Question: I have created a small rect using js and svg, here is the code for it:
Html:
'''
<!DOCTYPE html>
<html xmlns="http://www.w3.org/1999/xhtml">
<head>
</head>
<body>
<svg id="svgOne" xmlns="http://www.w3.org/2000/svg" width="5000" height="3000">
</svg>
</body>
</html>
'''
and js:
'''
var svgns = "http://www.w3.org/2000/svg";
var x = 50,
y = 30;
var rect = document.createElementNS(svgns, 'rect');
rect.setAttributeNS(null, 'x', x);
rect.setAttributeNS(null, 'y', y);
rect.setAttributeNS(null, 'height', '50');
rect.setAttributeNS(null, 'width', '50');
rect.setAttributeNS(null, 'fill', 'grey');
document.getElementById('svgOne').appendChild(rect);
'''
and <URL> is the jsfiddle.
I want to add a check mark inside the rectangle, the check mark looks like:

How am I supposed to do this?
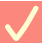
Answer: You can use the svg 'path' element to crate your check mark. The tricky part about the 'path' element is the 'd' attribute, which will describe the path combining several instructions. <URL> is some good information on how the 'd' attribute works.
Take a look at the example and i'm sure you will get the idea.
'''
var svgns = "http://www.w3.org/2000/svg";
var x = 50,
y = 30;
// create group element
var group = document.createElementNS(svgns, 'g');
var rect = document.createElementNS(svgns, 'rect');
// create the path element
var checkMark = document.createElementNS(svgns, 'path');
// set group position
group.setAttributeNS(null, 'transform', 'translate('+ x + ', '+ y + ')');
rect.setAttributeNS(null, 'height', '50');
rect.setAttributeNS(null, 'width', '50');
rect.setAttributeNS(null, 'fill', 'grey');
// set path attributes
checkMark.setAttributeNS(null, 'd', 'M7.375,33.25 c0,0,10,11.375,14.125,11.375S44.875,8,44.875,8');
checkMark.setAttributeNS(null, 'fill', 'none');
checkMark.setAttributeNS(null, 'stroke-linecap', 'round');
checkMark.setAttributeNS(null, 'style', 'stroke:rgb(255,255,255);stroke-width:6');
// append elements to group
group.appendChild(rect);
group.appendChild(checkMark);
// append group to svg
document.getElementById('svgOne').appendChild(group);
// clone your checkmark
var checkMarkCopy = group.cloneNode(true);
checkMarkCopy.setAttributeNS(null, 'transform', 'translate(100, 100)');
document.getElementById('svgOne').appendChild(checkMarkCopy);
'''
'''
<svg id="svgOne" xmlns="http://www.w3.org/2000/svg" width="5000" height="3000"></svg>
'''